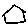
Label: house